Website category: sports
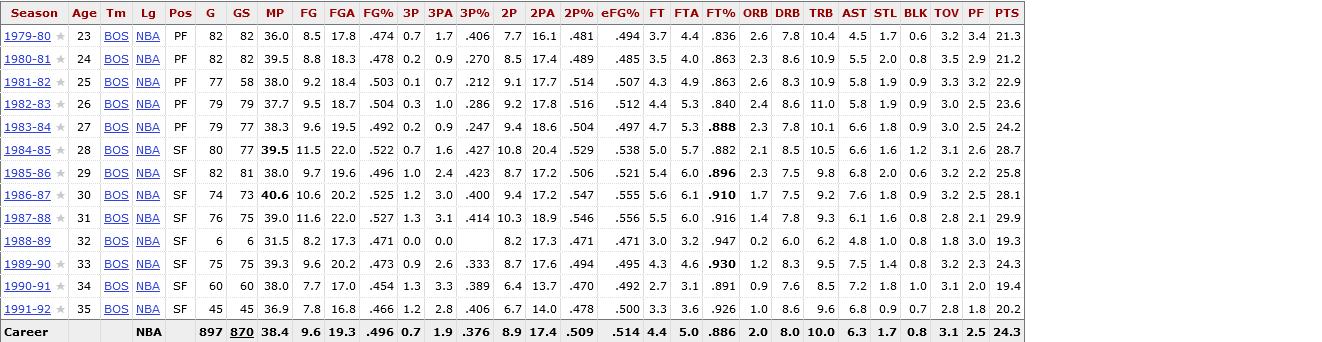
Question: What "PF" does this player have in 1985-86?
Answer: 2.2

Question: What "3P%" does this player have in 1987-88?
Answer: .414

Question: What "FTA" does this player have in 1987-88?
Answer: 6.0

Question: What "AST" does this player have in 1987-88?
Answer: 6.1

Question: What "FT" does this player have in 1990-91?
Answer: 2.7

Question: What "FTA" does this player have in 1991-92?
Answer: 3.6

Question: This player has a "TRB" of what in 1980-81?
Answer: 10.9

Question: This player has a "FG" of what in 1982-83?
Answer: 9.5

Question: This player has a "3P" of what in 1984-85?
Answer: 0.7

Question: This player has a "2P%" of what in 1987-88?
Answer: .546

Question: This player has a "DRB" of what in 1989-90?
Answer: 8.3

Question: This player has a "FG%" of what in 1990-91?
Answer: .454

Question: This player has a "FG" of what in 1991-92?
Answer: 7.8

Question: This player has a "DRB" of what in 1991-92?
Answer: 8.6

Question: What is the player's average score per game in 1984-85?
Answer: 28.7

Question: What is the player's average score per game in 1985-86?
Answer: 25.8

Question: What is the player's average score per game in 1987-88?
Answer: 29.9

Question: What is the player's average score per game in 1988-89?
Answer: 19.3

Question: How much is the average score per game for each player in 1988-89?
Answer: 19.3

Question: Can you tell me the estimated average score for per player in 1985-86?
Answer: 25.8

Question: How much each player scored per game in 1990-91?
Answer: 19.4

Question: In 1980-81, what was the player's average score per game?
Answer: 21.2

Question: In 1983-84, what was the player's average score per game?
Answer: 24.2

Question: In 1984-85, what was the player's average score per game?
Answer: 28.7

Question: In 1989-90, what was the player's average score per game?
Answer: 24.3

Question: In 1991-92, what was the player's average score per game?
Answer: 20.2

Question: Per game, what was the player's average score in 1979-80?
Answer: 21.3

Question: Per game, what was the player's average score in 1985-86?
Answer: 25.8